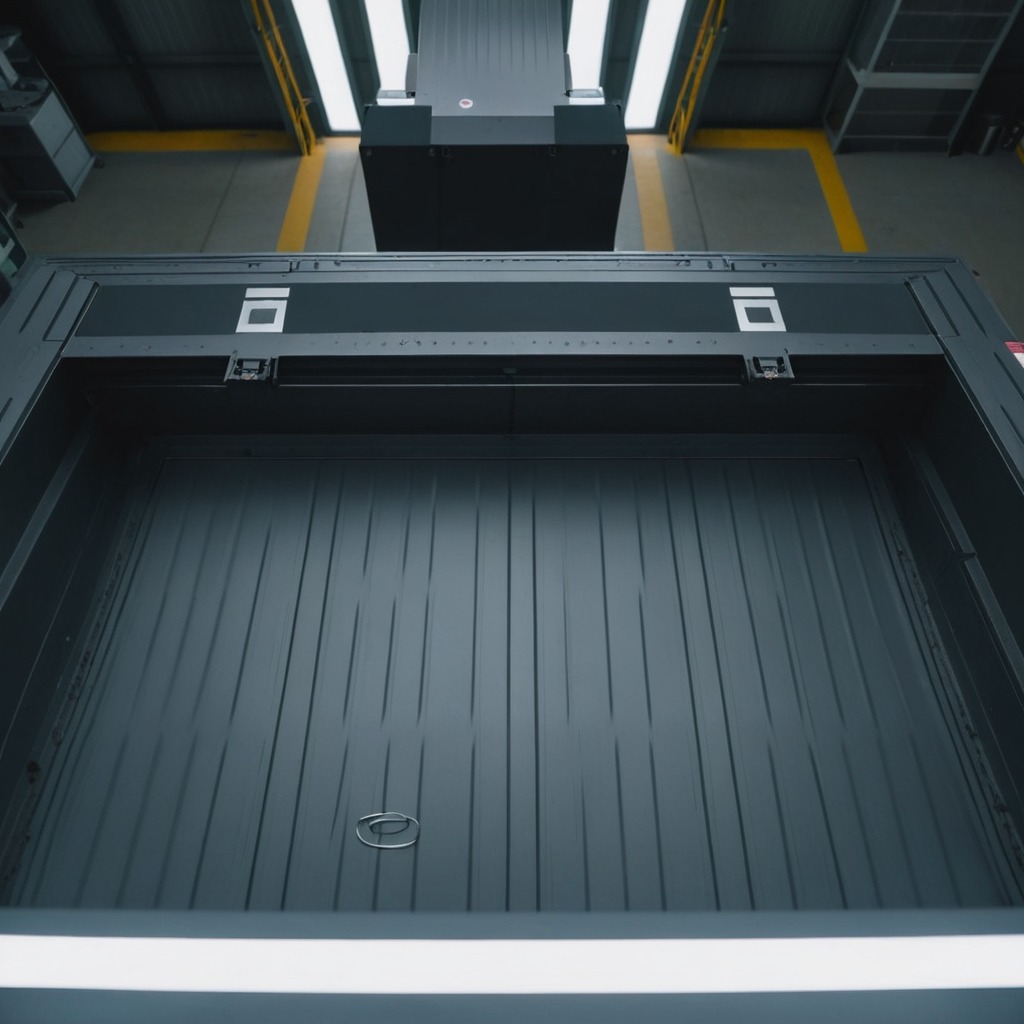
A flat metal washer is lying on the toolbox surface in an airplane hangar workshop.